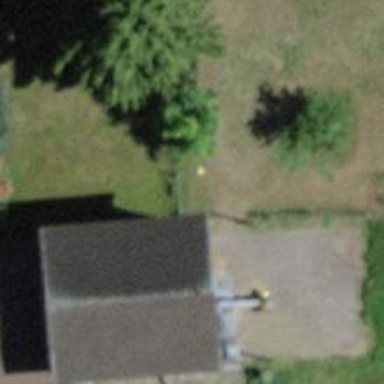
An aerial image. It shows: Rural barn.